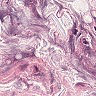
Metastatic tissue present: no